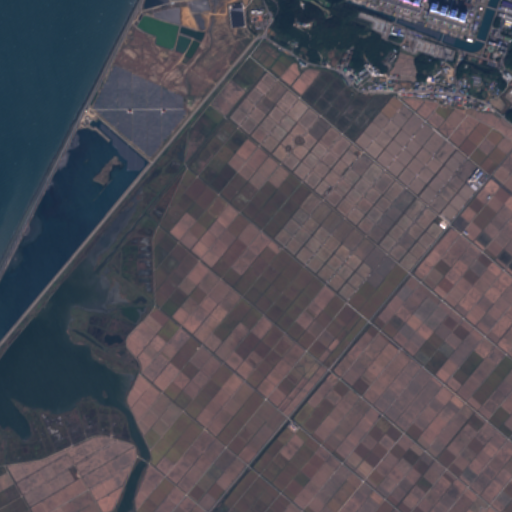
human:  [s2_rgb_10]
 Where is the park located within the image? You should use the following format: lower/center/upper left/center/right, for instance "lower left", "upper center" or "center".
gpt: The park is located in the upper center of the image.
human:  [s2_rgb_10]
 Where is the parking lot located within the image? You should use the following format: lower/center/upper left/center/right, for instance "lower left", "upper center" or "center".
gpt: The parking lot is located in the upper center of the image.
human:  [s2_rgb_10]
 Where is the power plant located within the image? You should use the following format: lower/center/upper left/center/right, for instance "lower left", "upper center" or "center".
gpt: The power plant is located in the upper right of the image.
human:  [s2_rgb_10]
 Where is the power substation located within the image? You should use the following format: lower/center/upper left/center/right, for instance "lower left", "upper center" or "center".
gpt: The power substation is located in the upper right of the image.
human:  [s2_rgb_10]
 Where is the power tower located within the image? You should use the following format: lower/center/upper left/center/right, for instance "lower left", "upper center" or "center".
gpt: The power tower is located in the upper right of the image.
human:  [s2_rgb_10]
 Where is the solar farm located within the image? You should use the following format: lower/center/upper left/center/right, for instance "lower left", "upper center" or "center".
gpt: The solar farm is located in the upper left of the image.
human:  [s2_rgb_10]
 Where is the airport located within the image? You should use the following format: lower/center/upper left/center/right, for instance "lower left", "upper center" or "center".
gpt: There is no airport in the image.